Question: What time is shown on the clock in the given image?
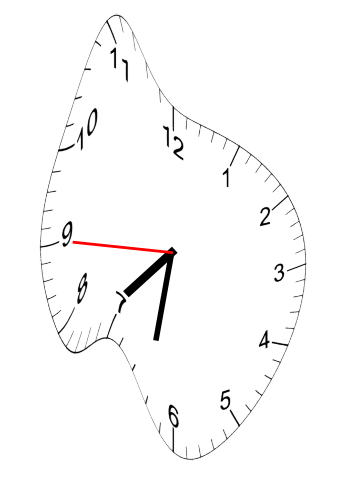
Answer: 07:31:45